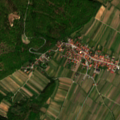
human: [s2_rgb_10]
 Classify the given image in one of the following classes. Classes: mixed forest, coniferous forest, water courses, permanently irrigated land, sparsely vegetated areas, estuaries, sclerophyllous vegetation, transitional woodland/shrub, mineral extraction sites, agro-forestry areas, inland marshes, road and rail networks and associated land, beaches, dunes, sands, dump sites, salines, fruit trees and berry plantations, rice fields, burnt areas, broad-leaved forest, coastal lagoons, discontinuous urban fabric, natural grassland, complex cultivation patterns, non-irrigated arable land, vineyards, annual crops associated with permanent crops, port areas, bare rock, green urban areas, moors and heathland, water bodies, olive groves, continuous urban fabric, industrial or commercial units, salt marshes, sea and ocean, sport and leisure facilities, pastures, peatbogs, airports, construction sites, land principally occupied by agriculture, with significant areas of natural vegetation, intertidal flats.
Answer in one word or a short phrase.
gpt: discontinuous urban fabric, non-irrigated arable land, vineyards, broad-leaved forest